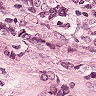
Metastatic tissue present: yes